Interaction volume radius: 5 \u00c5
Interaction volume height: 25 \u00c5
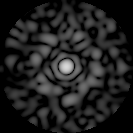
Disorder parameter: 0.8642